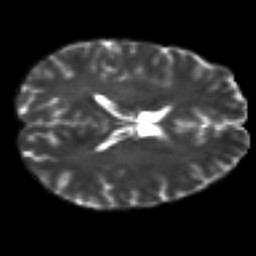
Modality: T2w
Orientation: axial
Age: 32
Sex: male
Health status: ill
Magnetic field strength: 3 T
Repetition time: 8.4 s
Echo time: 0.0926 s